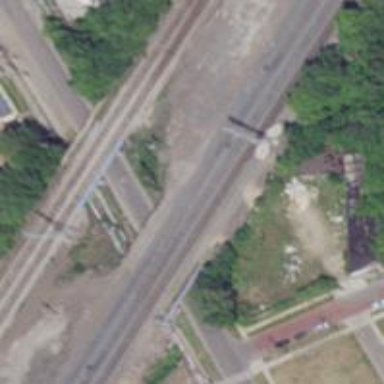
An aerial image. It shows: Railway track.